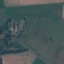
Land use / land cover class: Pasture